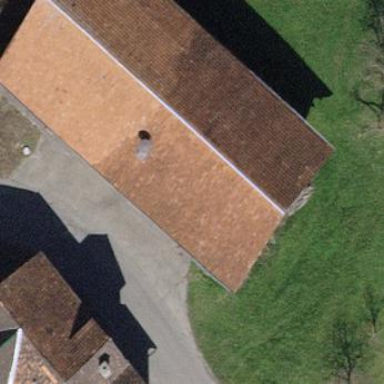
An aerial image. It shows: Farm auxiliary building.